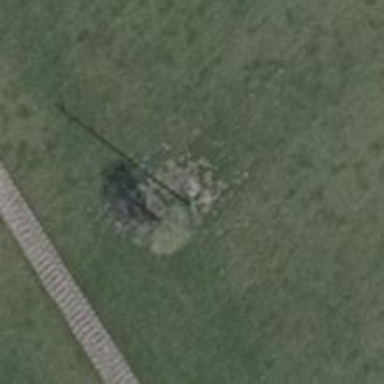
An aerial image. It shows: Power pole.